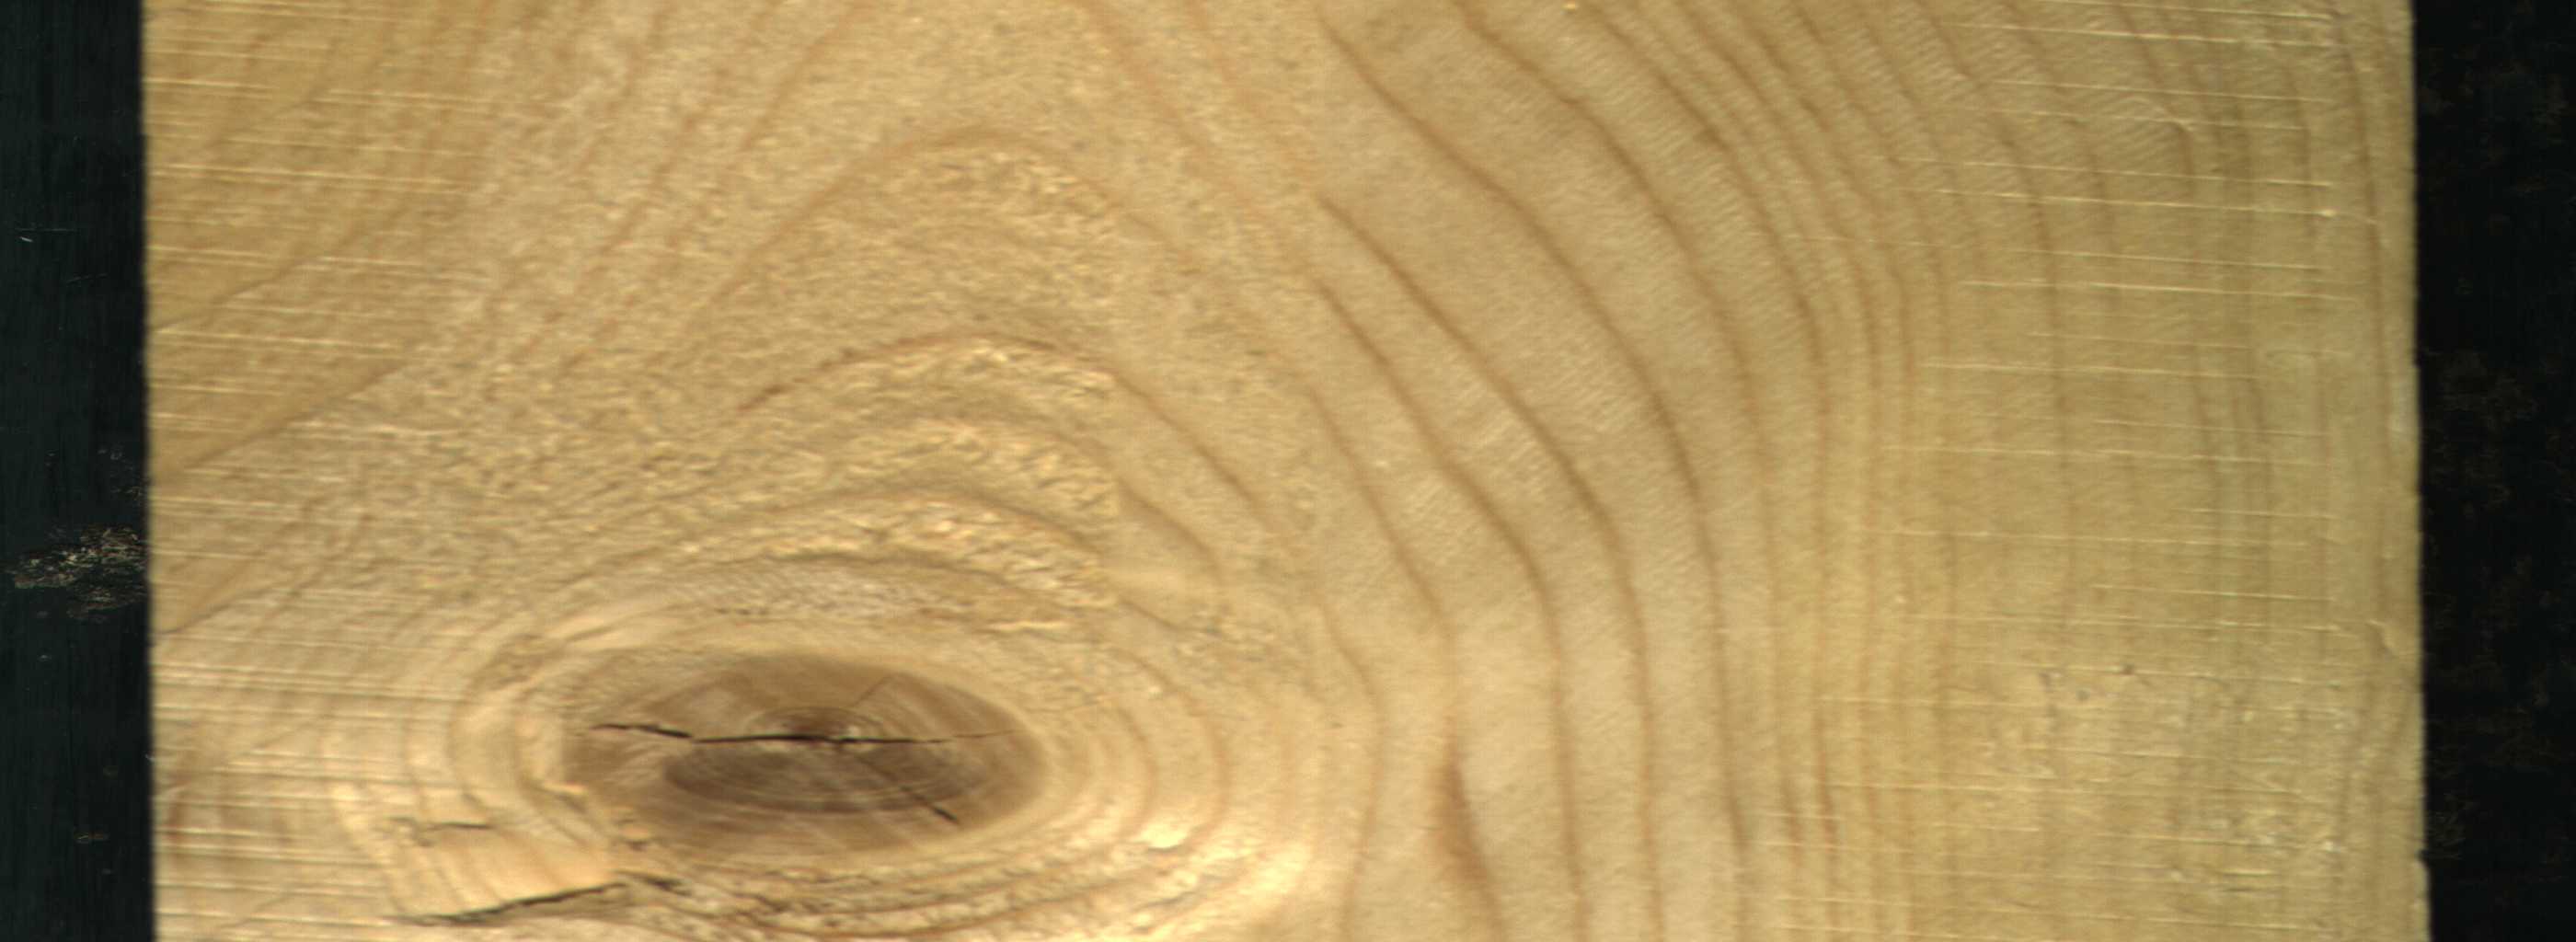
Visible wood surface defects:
knot_with_crack